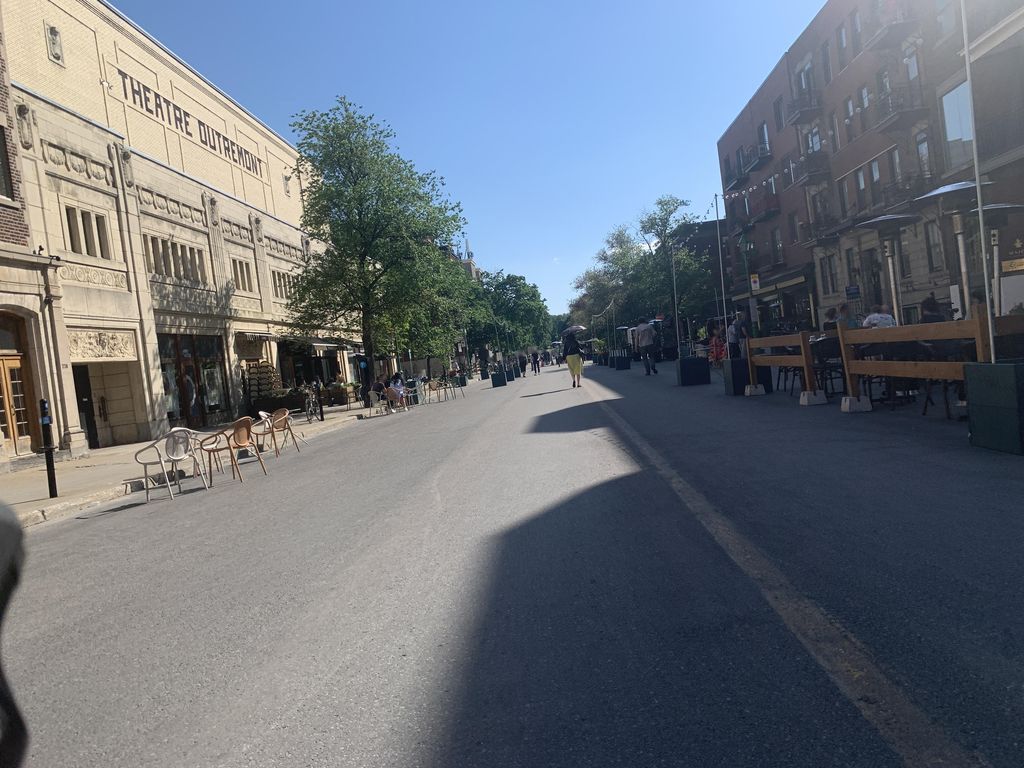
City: montreal